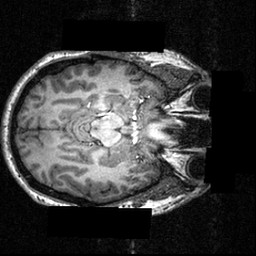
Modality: T1w
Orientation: axial
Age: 25
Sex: male
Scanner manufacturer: siemens
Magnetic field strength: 3.951 T
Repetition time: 1.5 s
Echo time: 0.00335 s